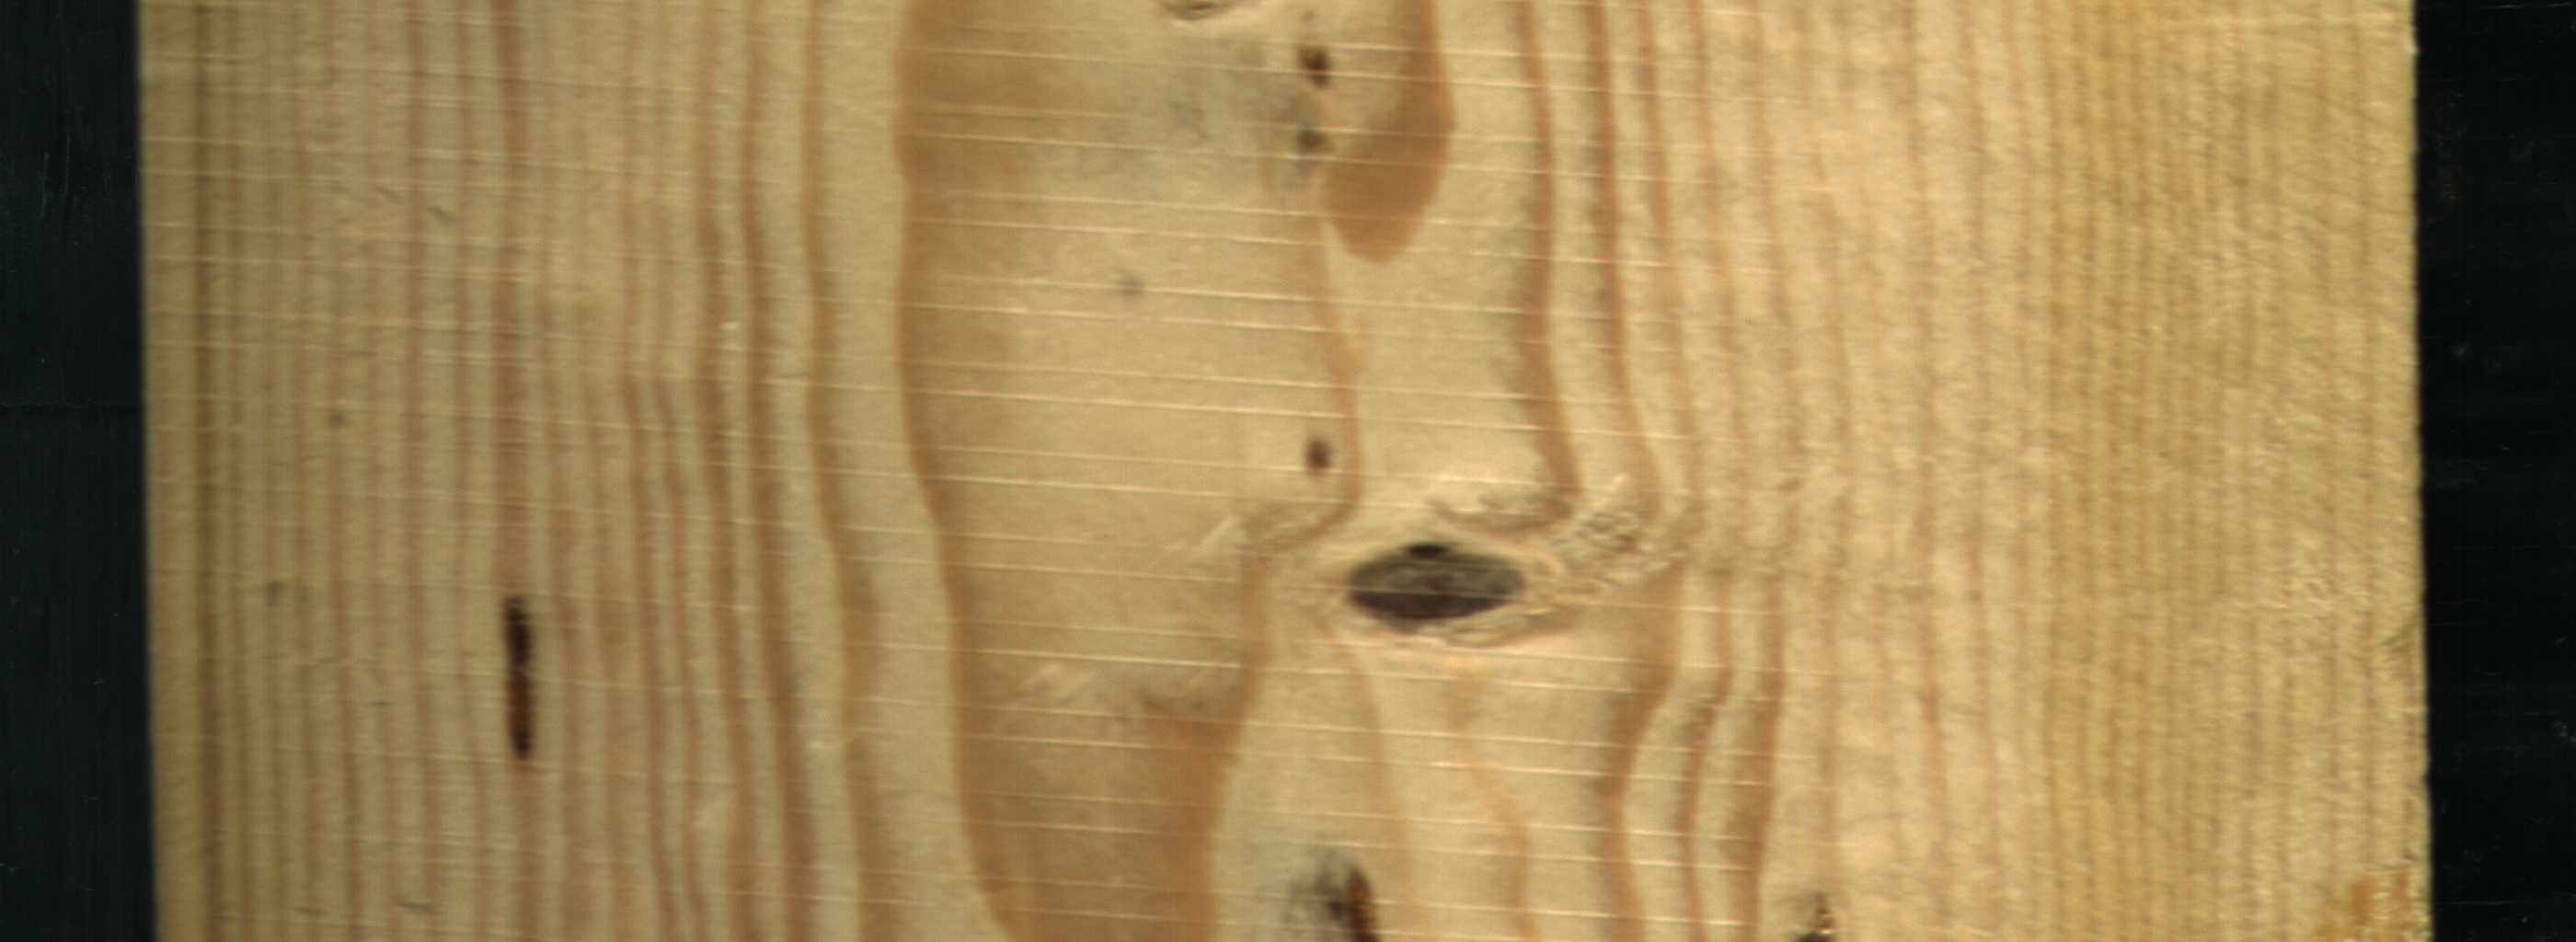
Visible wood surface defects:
resin
resin
resin
Dead_Knot
Dead_Knot